Question: What would be the best way to display a graph in android? Something like the image displayed below. You might recognize it. Its from battery monitor widget.

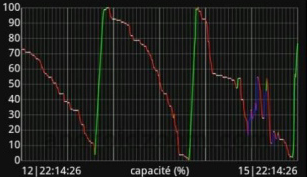
Answer: There is an open source project called Android Battery Dog which you can access on <URL>. It shows you how a graph can be drawn and how to append the usage details to the graph.